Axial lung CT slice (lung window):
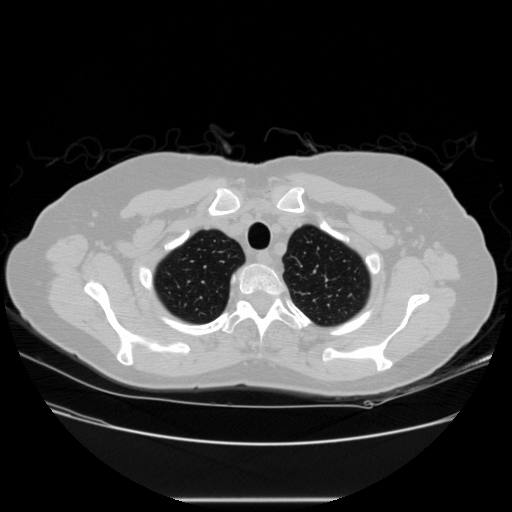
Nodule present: no